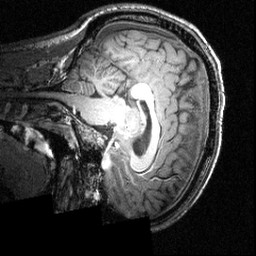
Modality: T1w
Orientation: sagittal
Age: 25
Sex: male
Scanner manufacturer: siemens
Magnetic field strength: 3.951 T
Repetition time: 1.5 s
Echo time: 0.00335 s